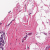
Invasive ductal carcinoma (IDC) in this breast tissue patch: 0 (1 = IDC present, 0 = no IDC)